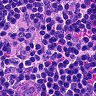
Metastatic tissue present: no